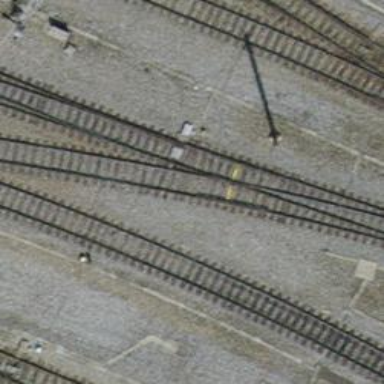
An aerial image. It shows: Rail yard with electrified rails and single track.